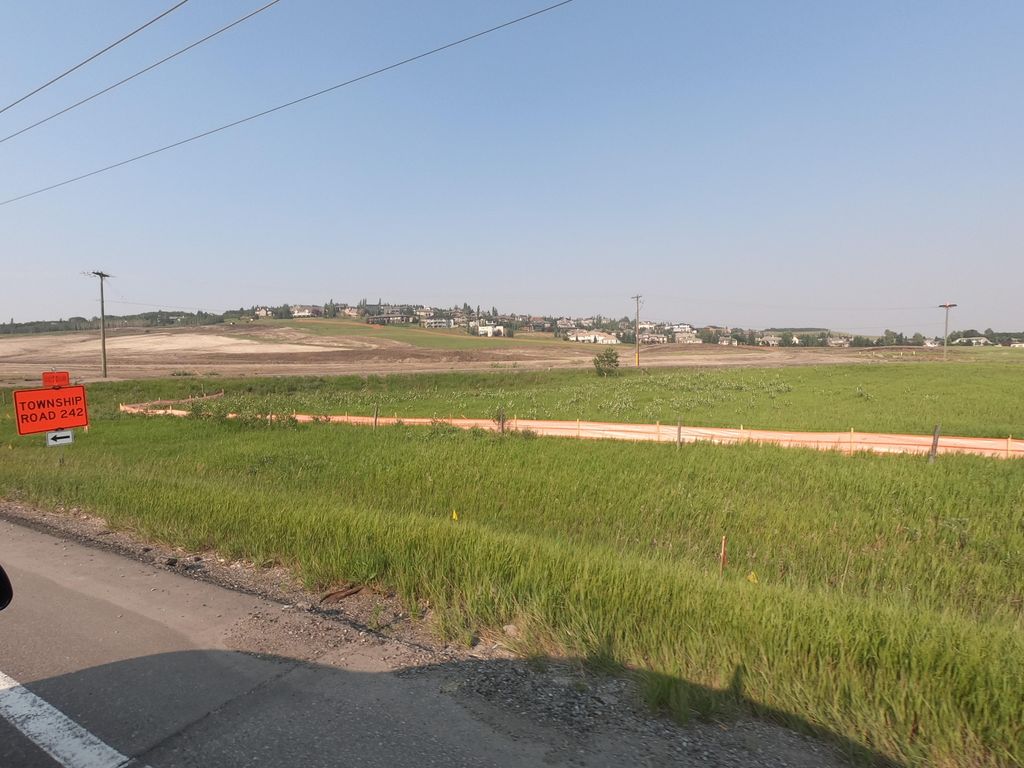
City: calgary